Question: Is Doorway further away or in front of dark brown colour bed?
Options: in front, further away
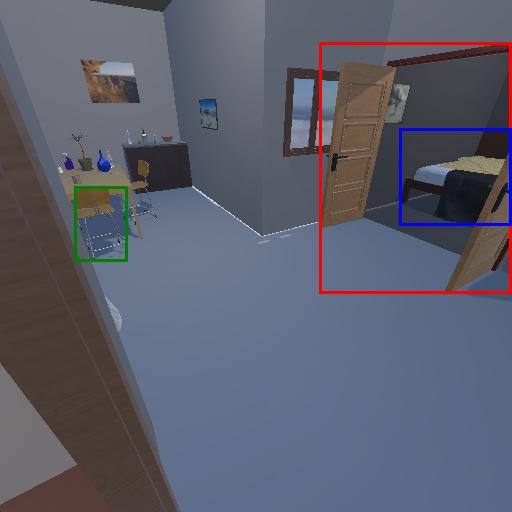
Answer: in front